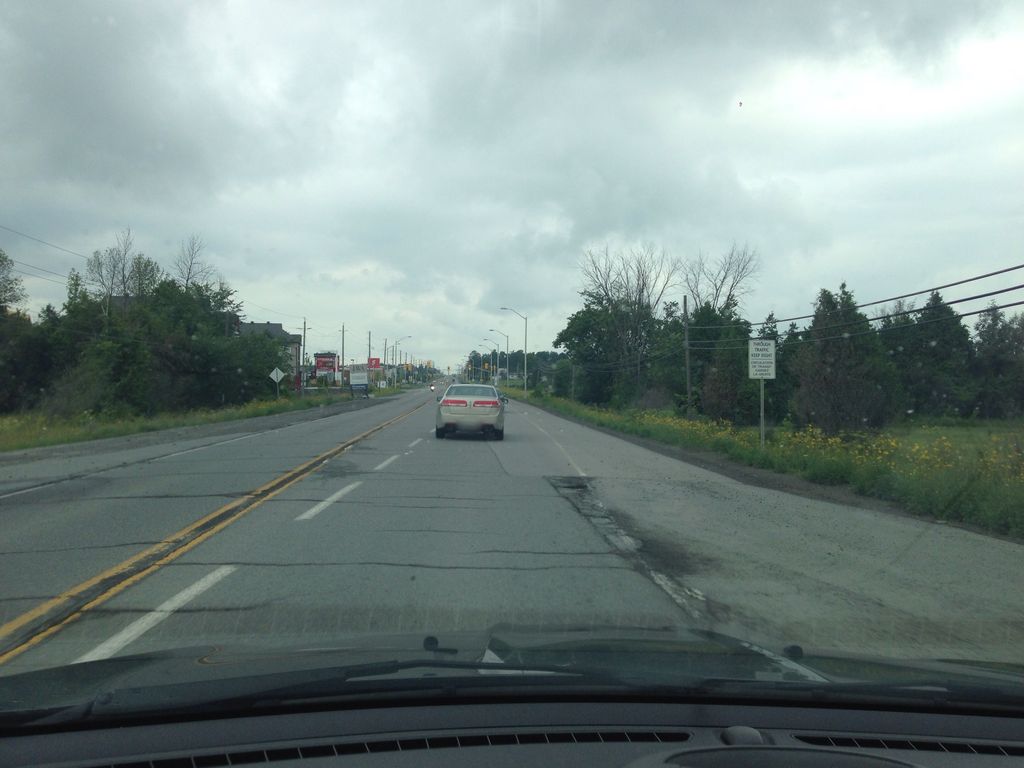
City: ottawa-gatineau